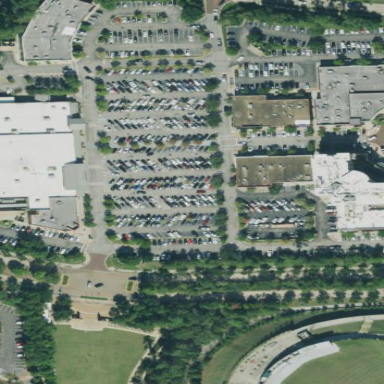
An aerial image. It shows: Parking area.